Question: I am creating a DXF parser for use by an industrial robot. The robot can only move in lines and arcs, so I've had to decompose ellipse entities into a series of biarcs (thanks to <URL>. The conversion works perfectly, but when I try to draw the arcs as a path on the canvas, some are misaligned.
I know that these arcs are really cotangent as otherwise my contour grouping algorithm would have made them separate paths, so it's definitely a display issue (I've also checked the Startpoints and Endpoints manually and have confirmed this). I've also exported a series of biarcs using the same method but by hand out of SolidWorks and have encountered the same problem.
Here is an image of the output on the form, I've circled where the biarcs are misaligned:

Here is the ellipse conversion code for reference, it simply samples the ellipse segment '2n' times, where 'n' is the number of arcs wanted. Then using the 3 point arc function by <URL> it draws arcs for every set of 3 points.
'''
Public Function Ellipse2DToArcs(ByVal CenterPoint As XYZPoint, ByVal MajorRadius As Double, ByVal MinorRadius As Double, ByVal StartAngle As Double, ByVal EndAngle As Double, ByVal OffsetAngle As Double)
Dim PointList As New List(Of XYZPoint)
Dim ArcList As New List(Of ShapeClasses.ArcClass)
For i = StartAngle To EndAngle Step (EndAngle - StartAngle) / (My.Settings.EllipseApprox * 2)
PointList.Add(New XYZPoint With {.X = CenterPoint.X + MajorRadius * Math.Cos(i) * Math.Cos(OffsetAngle) - MinorRadius * Math.Sin(i) * Math.Sin(OffsetAngle), .Y = CenterPoint.Y + MajorRadius * Math.Cos(i) * Math.Sin(OffsetAngle) + MinorRadius * Math.Sin(i) * Math.Cos(OffsetAngle)})
Next
For i As UInteger = 1 To PointList.Count - 2 Step 2
Dim D As Double = 2 * (PointList(i - 1).X - PointList(i + 1).X) * (PointList(i + 1).Y - PointList(i).Y) + 2 * (PointList(i).X - PointList(i + 1).X) * (PointList(i - 1).Y - PointList(i + 1).Y)
Dim M1 As Double = ((PointList(i - 1).X ^ 2) - (PointList(i + 1).X ^ 2) + (PointList(i - 1).Y ^ 2) - (PointList(i + 1).Y ^ 2))
Dim M2 As Double = ((PointList(i + 1).X ^ 2) - (PointList(i).X ^ 2) + (PointList(i + 1).Y ^ 2) - (PointList(i).Y ^ 2))
Dim NX As Double = M1 * (PointList(i + 1).Y - PointList(i).Y) + M2 * (PointList(i + 1).Y - PointList(i - 1).Y)
Dim NY As Double = M1 * (PointList(i).X - PointList(i + 1).X) + M2 * (PointList(i - 1).X - PointList(i + 1).X)
Dim CX As Double = NX / D
Dim CY As Double = NY / D
ArcList.Add(New ShapeClasses.ArcClass With {.Radius = Math.Sqrt((CX - PointList(i + 1).X) ^ 2 + (CY - PointList(i + 1).Y) ^ 2), .CenterPoint = New XYZPoint With {.X = CX, .Y = CY}, .StartPoint = PointList(i - 1), .EndPoint = PointList(i + 1)})
Next
Return ArcList.ToArray
End Function
'''
This is the code that converts the Arc Object to a graphic (it's stored as a startpoint, endpoint, centerpoint and radius):
'''
Public Function Arc2DToDraw(ByVal Arc As ShapeClasses.ArcClass)
'calculate start angle
Dim StartAngle As Single = Math.Atan2(Arc.StartPoint.Y - Arc.CenterPoint.Y, Arc.StartPoint.X - Arc.CenterPoint.X) * (180 / Math.PI)
'calculate end angle
Dim EndAngle As Single = Math.Atan2(Arc.EndPoint.Y - Arc.CenterPoint.Y, Arc.EndPoint.X - Arc.CenterPoint.X) * (180 / Math.PI)
If StartAngle = EndAngle Then 'is a circle
'359.99 is a kludge to prevent a chord forming between 0 and 270 (why I have no idea)
Return {New System.Drawing.Rectangle(Arc.CenterPoint.X - Arc.Radius, Arc.CenterPoint.Y - Arc.Radius, Arc.Radius * 2, Arc.Radius * 2), StartAngle, CSng(359.99)}
Else
Return {New System.Drawing.Rectangle(Arc.CenterPoint.X - Arc.Radius, Arc.CenterPoint.Y - Arc.Radius, Arc.Radius * 2, Arc.Radius * 2), StartAngle, -(StartAngle - EndAngle)}
End If
End Function
'''
Is there a solution to this problem, or is it an inherent display issue?
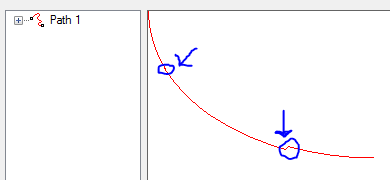
Answer: The issue was that I was using the integer based 'Rectangle' rather than float based 'RectangleF' which was invoking a narrowing conversion when drawing the arc.
'''
New System.Drawing.Rectangle(Arc.CenterPoint.X - Arc.Radius, Arc.CenterPoint.Y - Arc.Radius, Arc.Radius * 2, Arc.Radius * 2)
'''
Should be changed to:
'''
New System.Drawing.RectangleF(Arc.CenterPoint.X - Arc.Radius, Arc.CenterPoint.Y - Arc.Radius, Arc.Radius * 2, Arc.Radius * 2)
'''